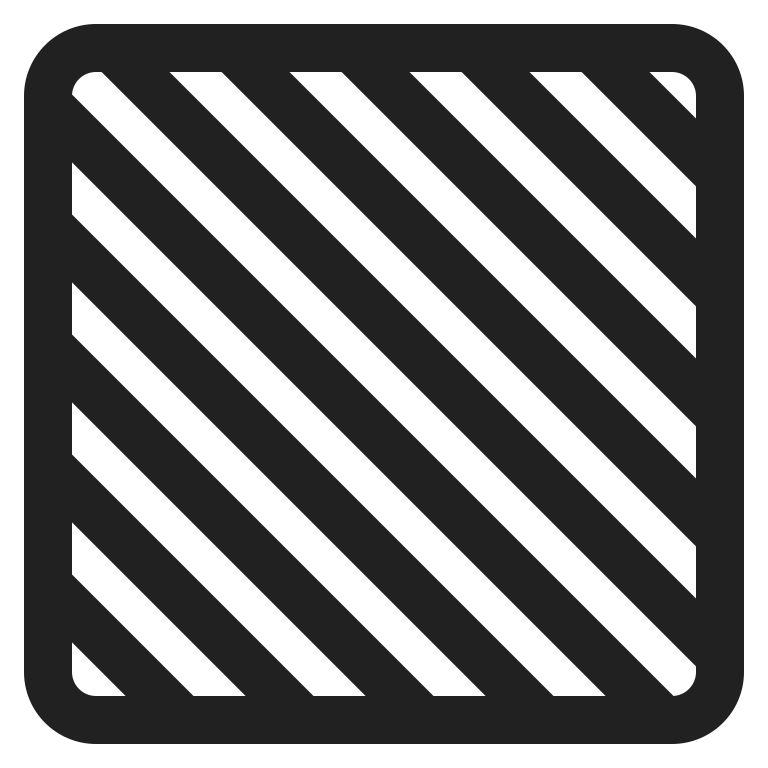
red square high contrast